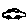
Label: car